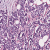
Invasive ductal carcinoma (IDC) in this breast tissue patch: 1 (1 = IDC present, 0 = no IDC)